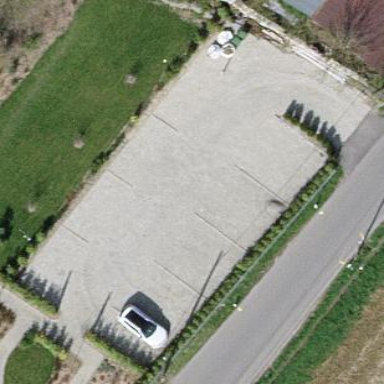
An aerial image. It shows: Parking area.